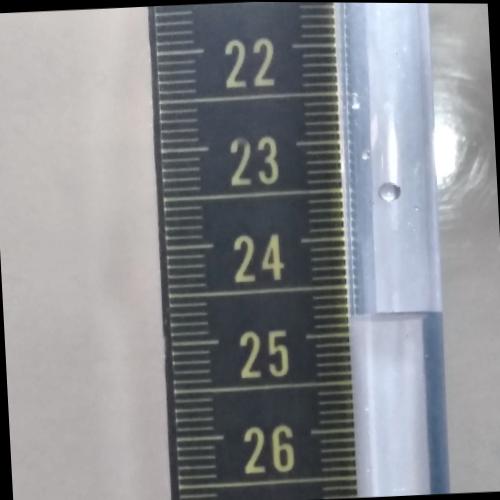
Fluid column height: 24.8 cm